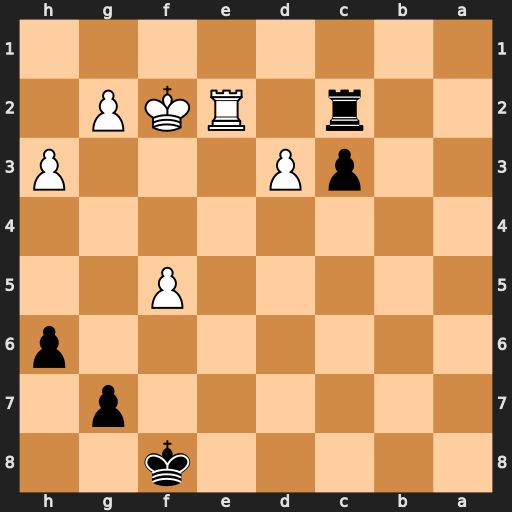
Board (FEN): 5k2/6p1/7p/5P2/8/2pP3P/2r1RKP1/8
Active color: b
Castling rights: -
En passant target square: -
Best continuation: Rb2 Kf3 c2 Rxc2 Rxc2